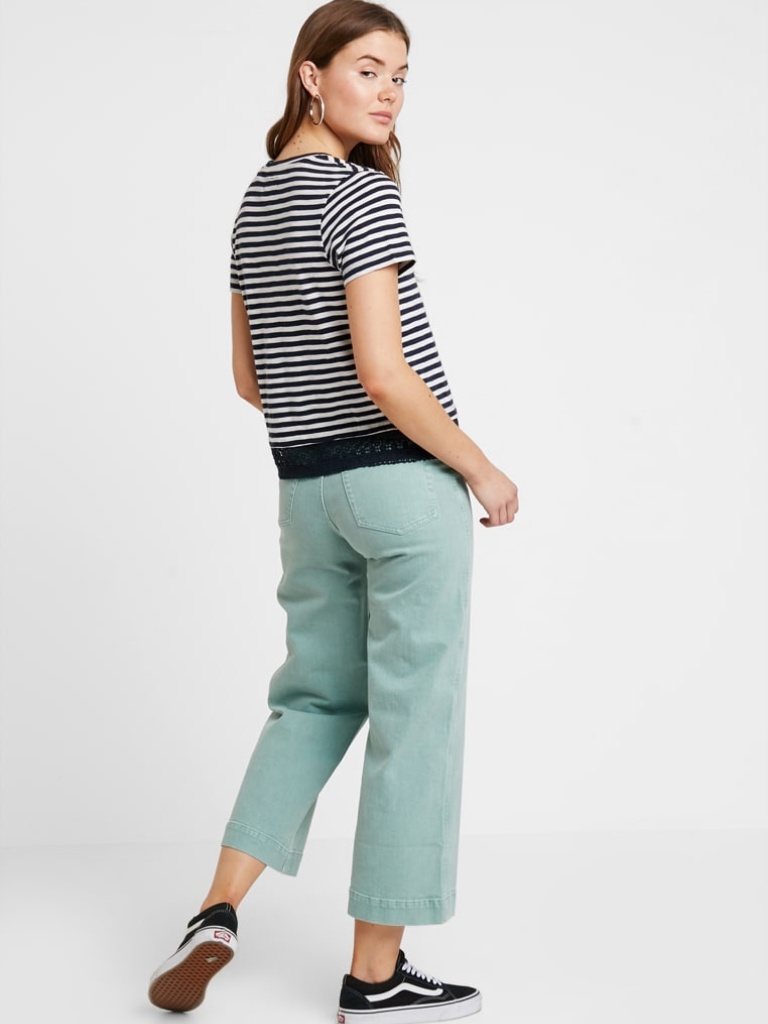
cotton relaxed short sleeve hip length Untucked crew t-shirt